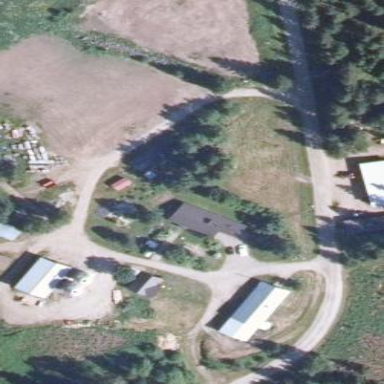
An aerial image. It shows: Farmyard area.